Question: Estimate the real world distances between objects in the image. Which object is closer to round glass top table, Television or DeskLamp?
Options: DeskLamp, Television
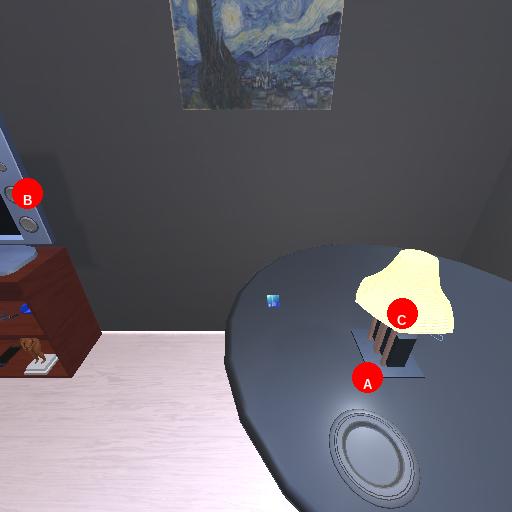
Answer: DeskLamp